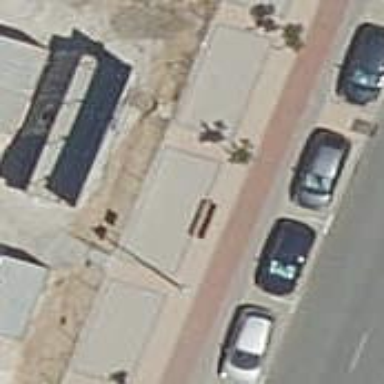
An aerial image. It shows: Bench.